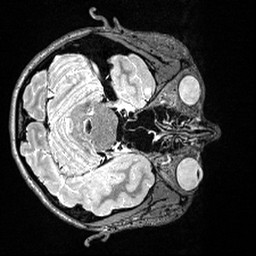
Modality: T2w
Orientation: axial
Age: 24
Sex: female